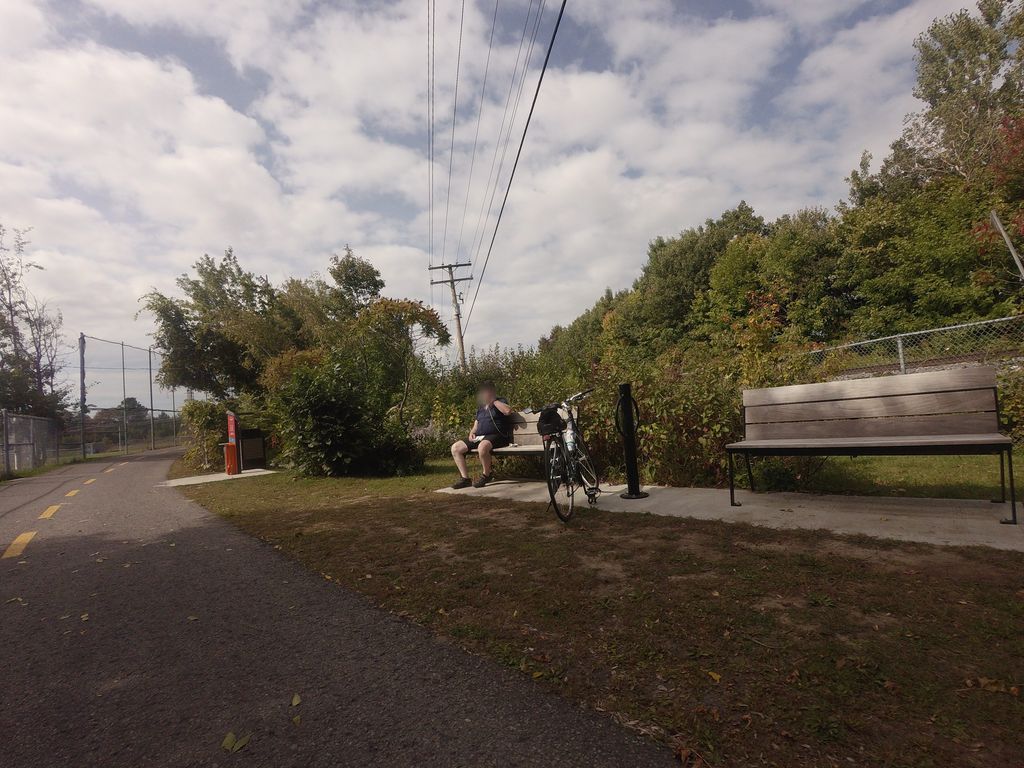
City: montreal